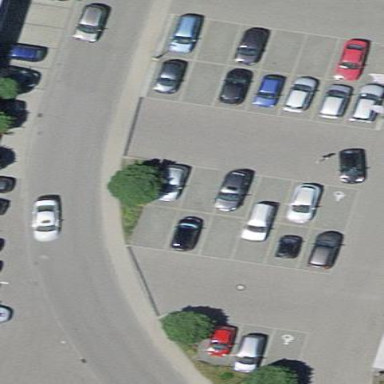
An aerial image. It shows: Parking area with surface.